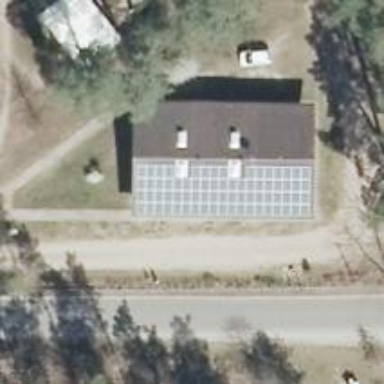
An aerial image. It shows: Solar power generator.